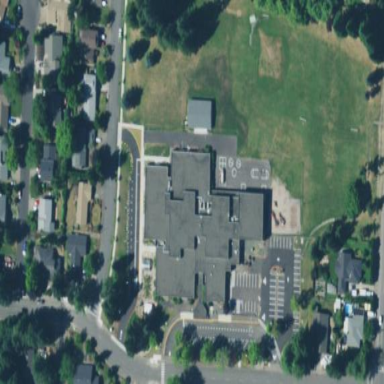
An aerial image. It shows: School building.